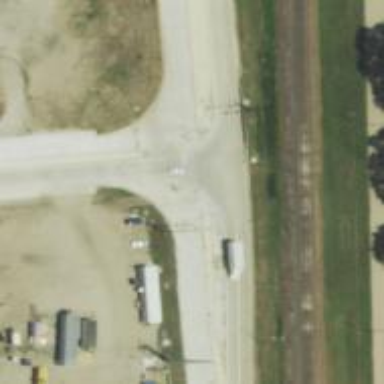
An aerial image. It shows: Asphalt road classified as primary highway.